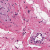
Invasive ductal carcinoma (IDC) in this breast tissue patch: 0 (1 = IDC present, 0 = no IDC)